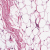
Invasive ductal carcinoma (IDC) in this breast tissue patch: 0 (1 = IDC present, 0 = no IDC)